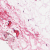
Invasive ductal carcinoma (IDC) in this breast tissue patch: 0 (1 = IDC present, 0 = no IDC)